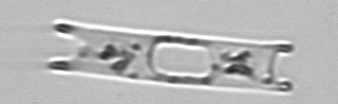
Label: Eucampia